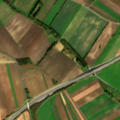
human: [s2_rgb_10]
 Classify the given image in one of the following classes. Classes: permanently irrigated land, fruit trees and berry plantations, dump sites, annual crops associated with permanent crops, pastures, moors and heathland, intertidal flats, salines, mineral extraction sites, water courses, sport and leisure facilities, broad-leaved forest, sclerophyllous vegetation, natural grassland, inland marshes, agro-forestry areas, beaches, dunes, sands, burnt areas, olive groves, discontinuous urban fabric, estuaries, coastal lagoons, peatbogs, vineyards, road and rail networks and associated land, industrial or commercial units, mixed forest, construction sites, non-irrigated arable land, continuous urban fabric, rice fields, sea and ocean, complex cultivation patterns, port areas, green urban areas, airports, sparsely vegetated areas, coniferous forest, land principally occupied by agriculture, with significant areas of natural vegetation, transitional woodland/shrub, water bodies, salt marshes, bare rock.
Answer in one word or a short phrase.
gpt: non-irrigated arable land, land principally occupied by agriculture, with significant areas of natural vegetation